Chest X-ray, PA view. Patient: 46 years old, sex M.
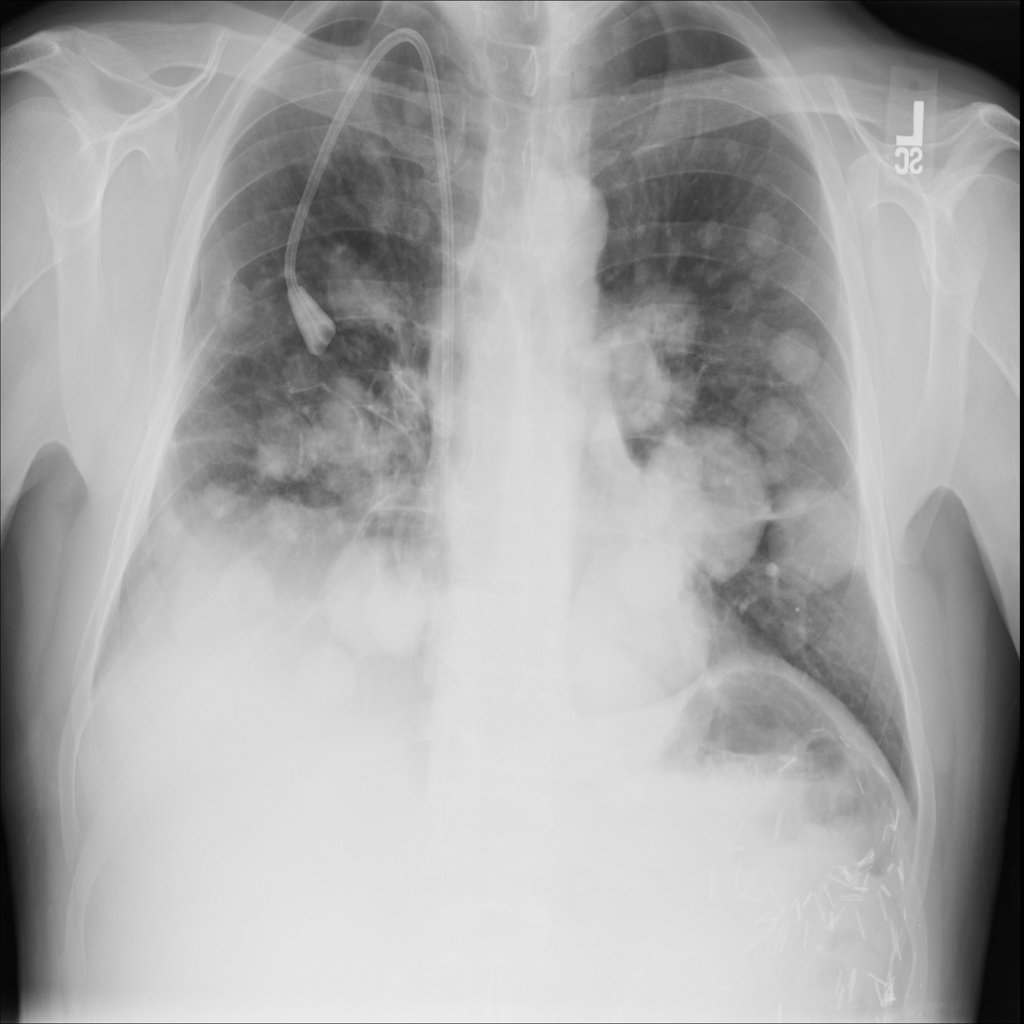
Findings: No Finding